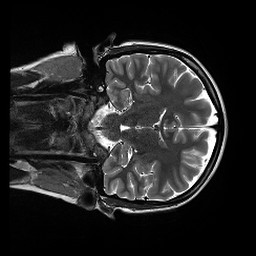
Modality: T2w
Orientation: coronal
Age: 21
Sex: female